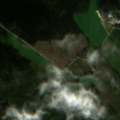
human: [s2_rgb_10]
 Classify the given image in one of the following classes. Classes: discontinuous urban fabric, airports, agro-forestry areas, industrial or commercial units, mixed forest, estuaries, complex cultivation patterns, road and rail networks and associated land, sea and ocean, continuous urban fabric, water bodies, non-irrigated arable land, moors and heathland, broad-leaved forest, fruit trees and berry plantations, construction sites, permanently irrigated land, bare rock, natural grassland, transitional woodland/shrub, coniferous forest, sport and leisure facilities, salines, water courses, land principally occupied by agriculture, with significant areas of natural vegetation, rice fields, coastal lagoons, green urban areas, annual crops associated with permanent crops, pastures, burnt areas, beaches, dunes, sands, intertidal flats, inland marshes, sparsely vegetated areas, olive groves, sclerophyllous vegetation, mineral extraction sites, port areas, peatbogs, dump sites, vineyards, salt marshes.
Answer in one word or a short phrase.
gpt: non-irrigated arable land, land principally occupied by agriculture, with significant areas of natural vegetation, coniferous forest, mixed forest, transitional woodland/shrub